Question: I have a JPanel with a GridLayout consisting of 1 row and 2 Columns.
Inside the first column, I have a JPanel consisting of a Jpanel and a Jtree.
Inside the second column, I have a JScrollPane consisting of a JTable.
How can I center-align the JscrollPAne to appear vertically center-aligned? currently, It is showing at the top and not at the center.
Here is an image:
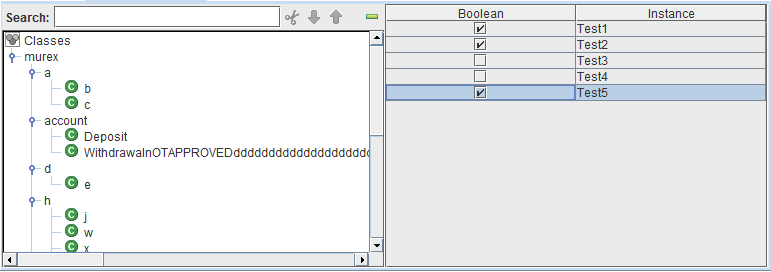
Answer: There is a Layout manager to save you :) Inside the second column, use a panel with 'GridBagLayout' , and insert the JScrollPane into the panel, you can specify the position of components in panel using GridBagConstraints.
See this for more information : <URL>